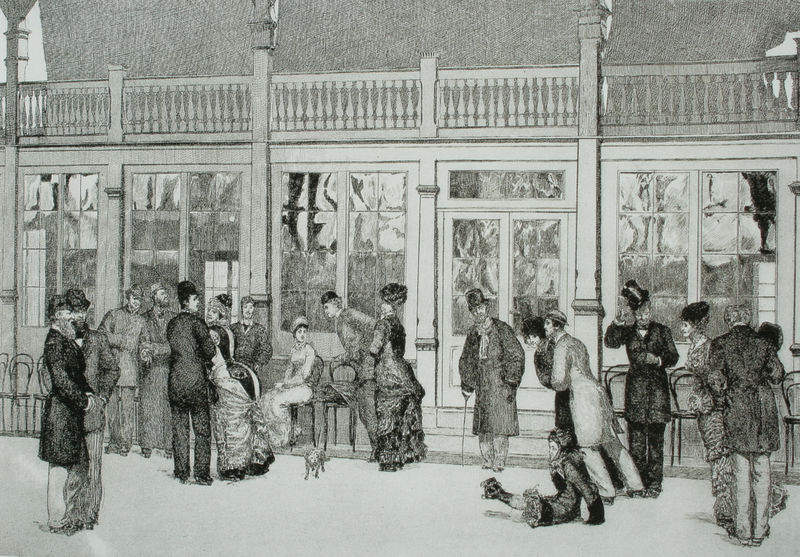
Titel: Phantasie über den Fund eines Handschuhs; 1.Ort
Künstler: Max Klinger
Standort: München
Institution: Staatliche Graphische Sammlung
Schlagwörter: gruppe, mann, weiß, frauen, impressionismus, menschen, mädchen, sitzen, stadt, cafe, damen, elegant, fenster, frankreich, frau, glas, grau, handschuh, hut, hüte, kleid, kleider, männer, paris, pfeiler, schwarz, strasse, stuhl, stühle, säulen, tisch, tür, zeichnung, dach, dackel, eis, gebäude, haus, hund, schal, weg, fest, gesellschaft, gespräch, herren, mode, symbolismus, zylinder, anzug, anzüge, lokal, stehen, spiegelung, brüstung, boden, mantel, kind, paar, personen, blatt, theater, england, genre, kinder, stock, balkon, fassade, wartesaal, modern, grafik, graphik, türe, winter, ausflug, platz, pilaster, figuren, frack, geländer, klinger, fein, selbstporträt, fallen, galerie, halle, außen, berlin, balustrade, scheiben, draußen, druck, radierung, stich, stöcke, bahnhof, mäntel, aquatinta, treffen, sonntag, selbstportrait, fall, sturz, durchsichtig, ballustrade, pavillon, glastür, kupferstich, gespräche, fesnter, hun, max, kaltnadel, paare, balluster, pilater, zylinderhut, schlittschuh, eislaufen, holzpfosten, eisbahn, eishalle, larson, roller, rollschuh, rollschuhbahn, rollschuhe, thonetstühle, tonetstühle, modisch, warteraum, 19. jahrhundert, ballisade, schlittschuhlaufen fin de siecle 19. jahr., konzertpause